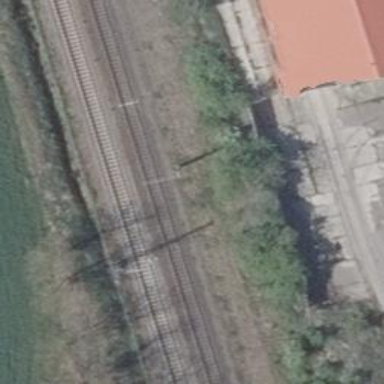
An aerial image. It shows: Milestone along the railway track with catenary mast.